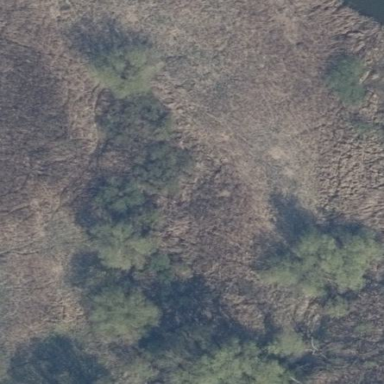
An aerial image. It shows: Area covered with grass.